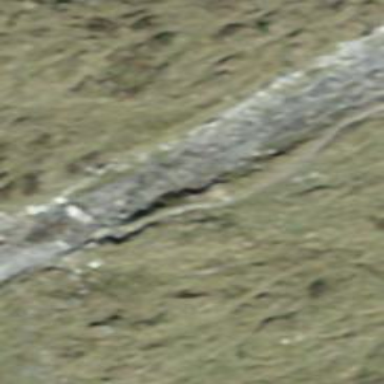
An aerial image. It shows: Gravel path with grade3 tracktype and very horrible smoothness.